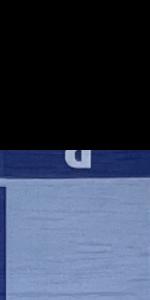
Label: Empty